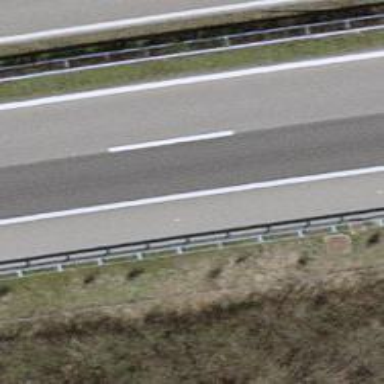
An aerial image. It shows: Asphalt motorway.